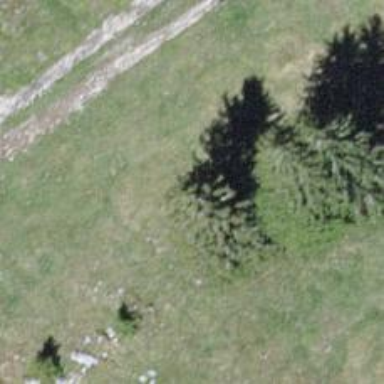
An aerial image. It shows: Needle-leaved tree in natural setting.